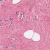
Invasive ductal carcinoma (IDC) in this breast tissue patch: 0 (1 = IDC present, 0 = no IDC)